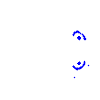
Particle: pion